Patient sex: F
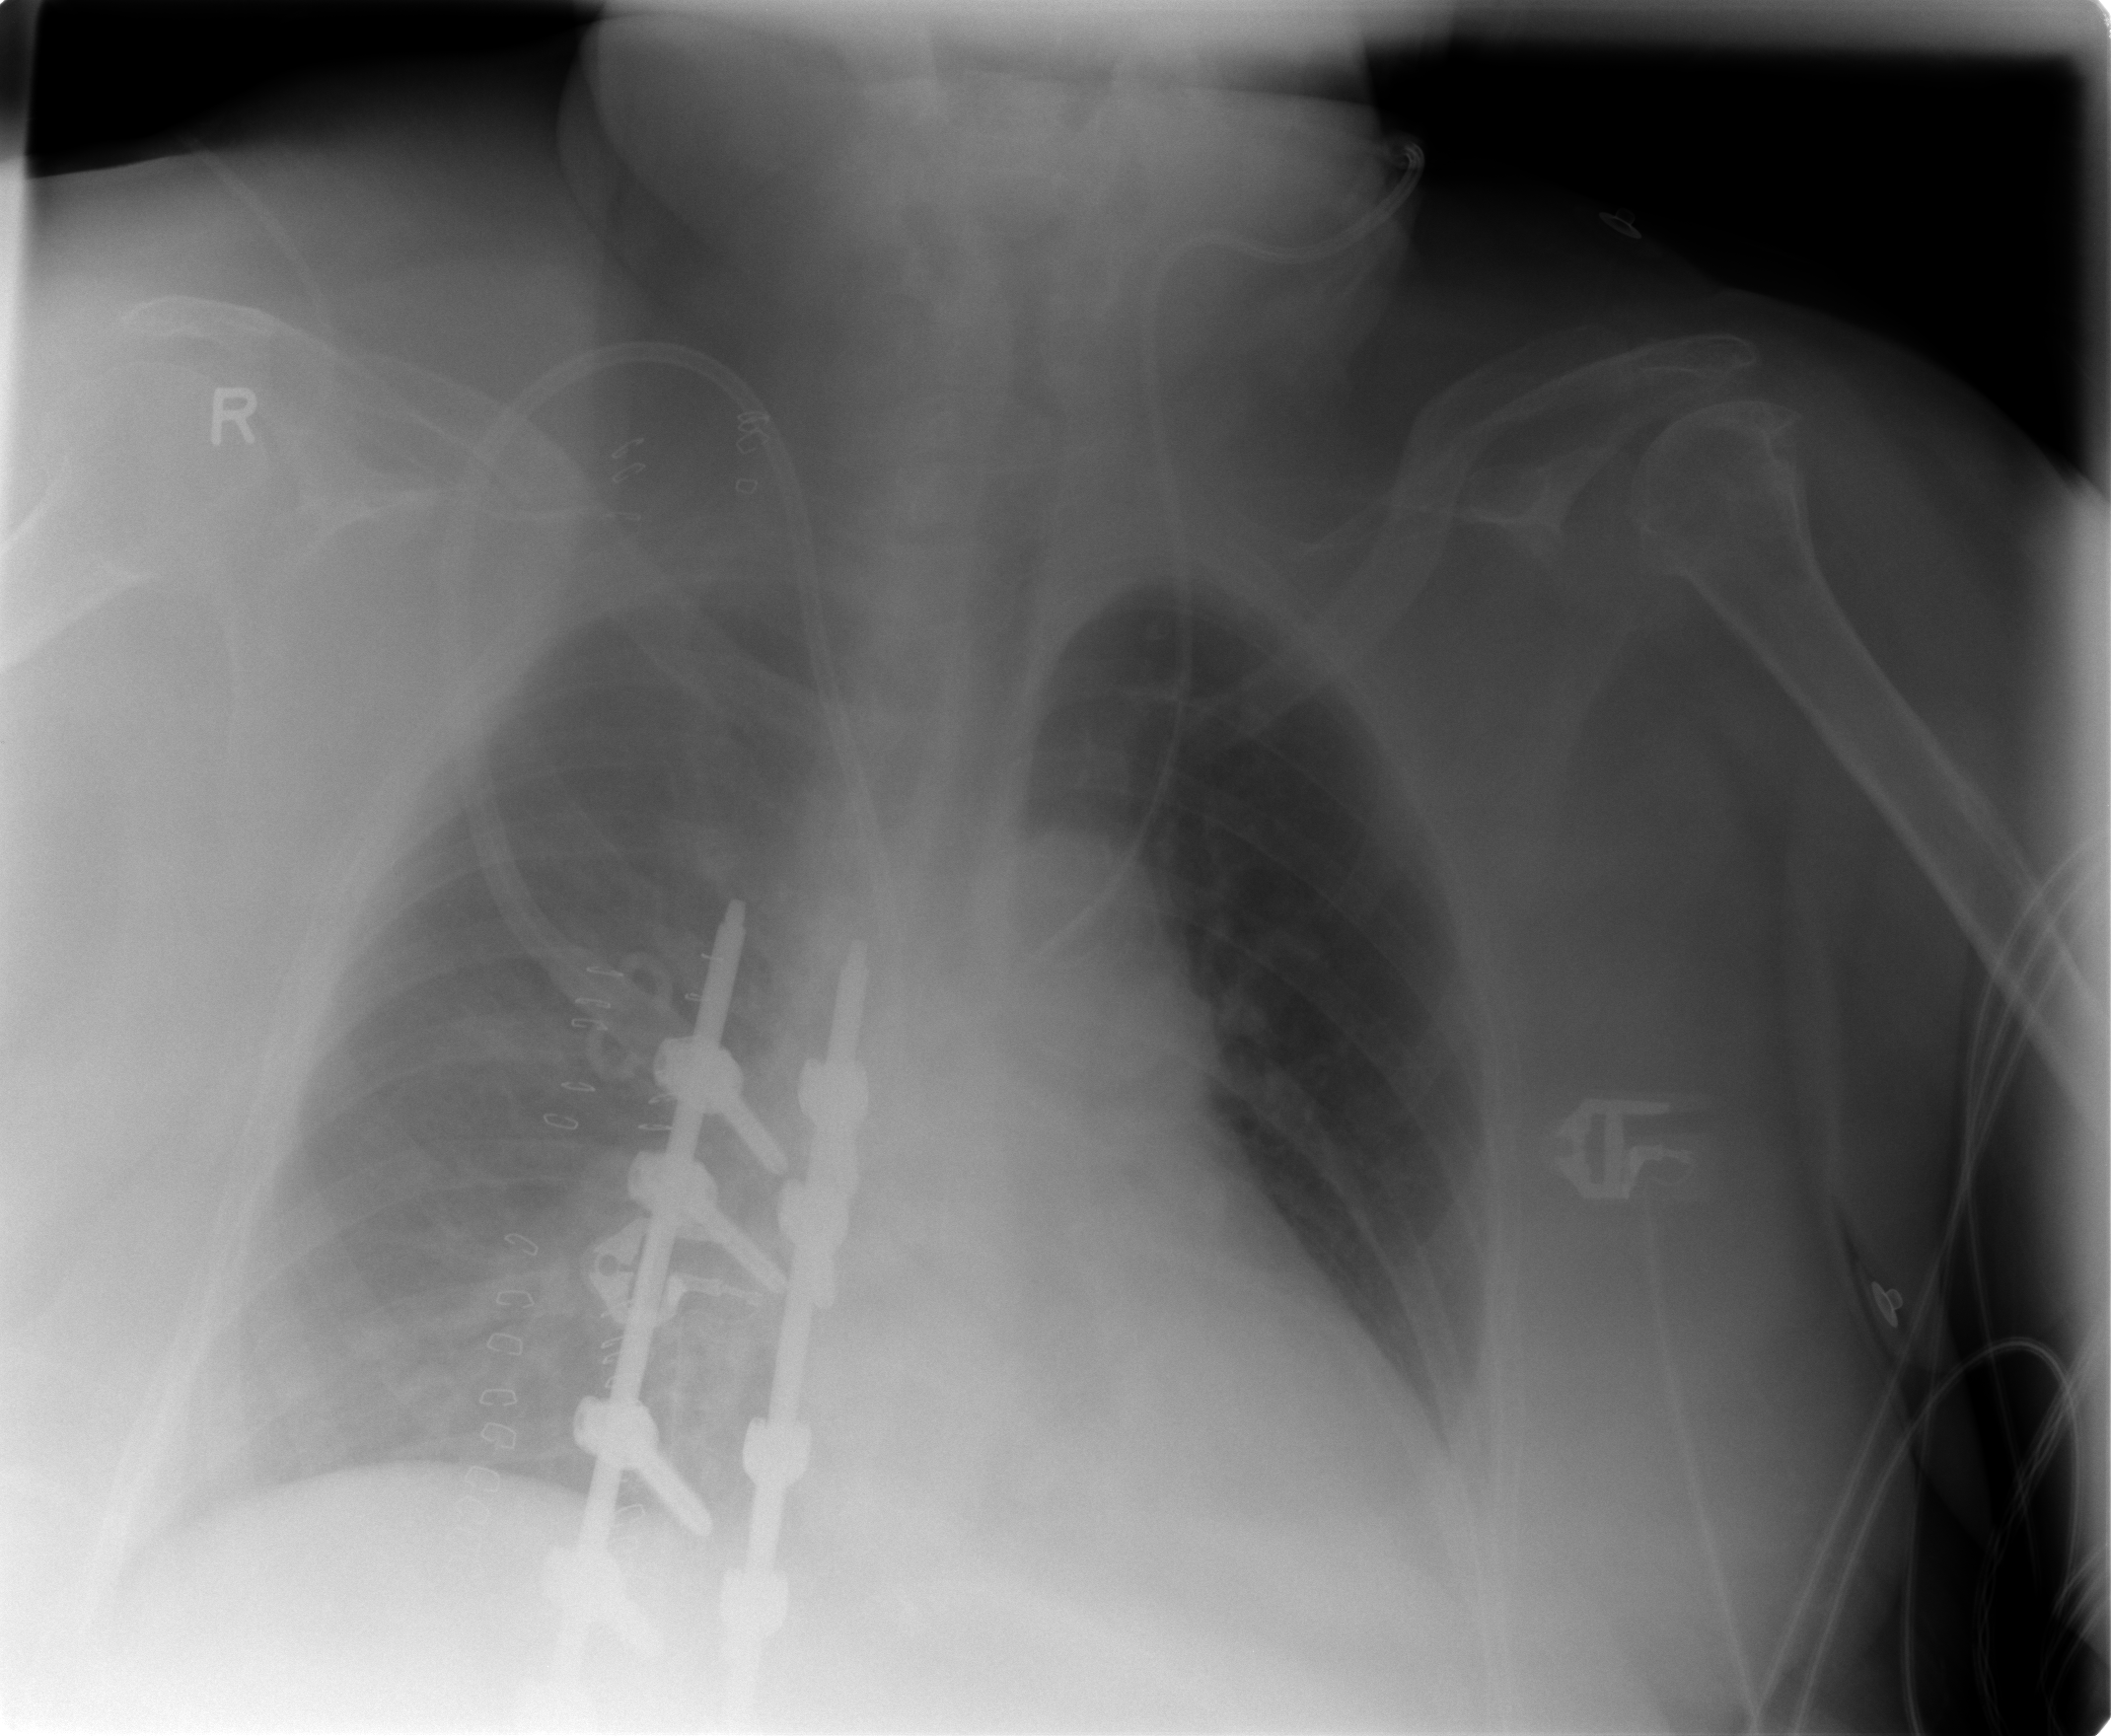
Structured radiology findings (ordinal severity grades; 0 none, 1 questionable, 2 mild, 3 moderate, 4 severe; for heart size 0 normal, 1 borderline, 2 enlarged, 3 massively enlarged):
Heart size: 2
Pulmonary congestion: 1
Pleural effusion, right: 0
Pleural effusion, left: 0
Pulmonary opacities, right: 1
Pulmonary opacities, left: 0
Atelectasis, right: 0
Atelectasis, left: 1